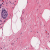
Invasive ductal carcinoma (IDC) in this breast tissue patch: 0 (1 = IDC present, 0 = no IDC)